The plot is a signal-to-image rendering of a rotating shaft's vibration measurement. Diagnose the rotating machine from this image, choosing from: normal, misalignment, unbalance, looseness.
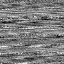
Answer: unbalance